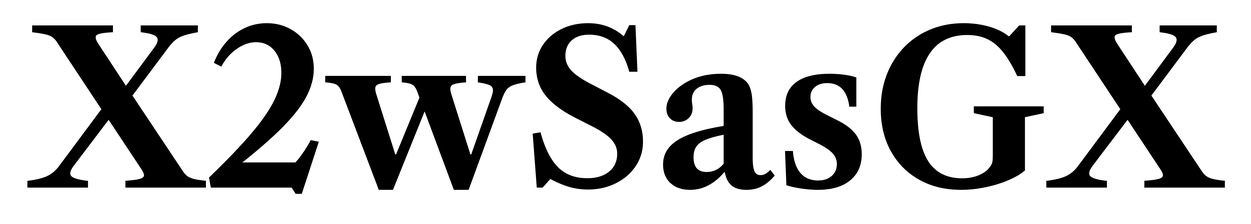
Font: LibreCaslonText_SemiBold